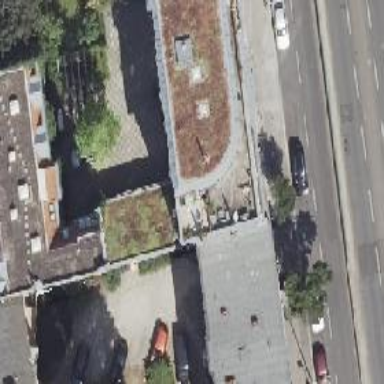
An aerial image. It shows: View of apartment building.